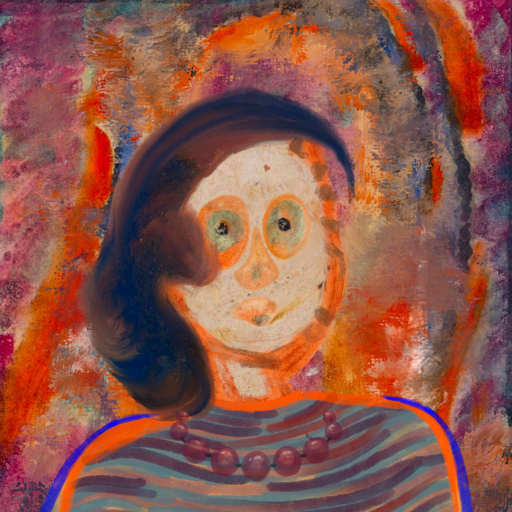
Background: Experience, Head And Neck Front: Rupkatha, Face Front: Childish, Bust: Experience, Hair Front: Mother_And_Son_Son, Head Accessory: Blank, Second Necklace: Blank, Necklace: Irani_2, Baby: Blank